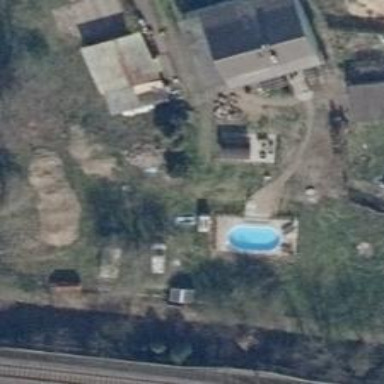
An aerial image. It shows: Swimming pool located in leisure land.